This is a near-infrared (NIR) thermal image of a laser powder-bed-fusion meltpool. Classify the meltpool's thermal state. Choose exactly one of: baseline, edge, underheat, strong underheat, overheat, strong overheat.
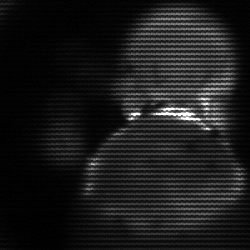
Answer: edge